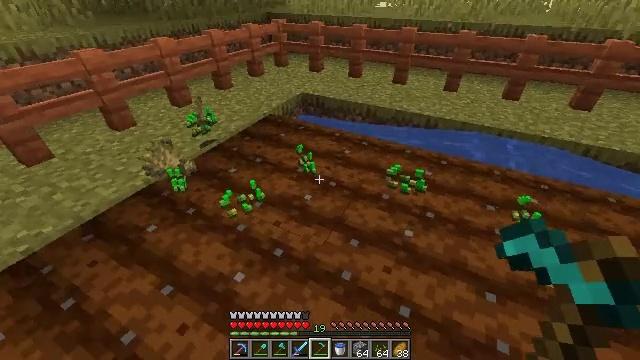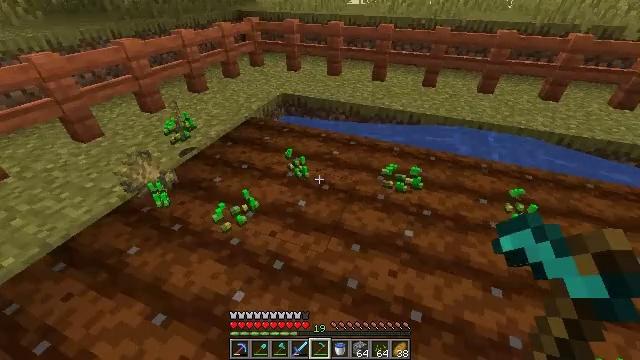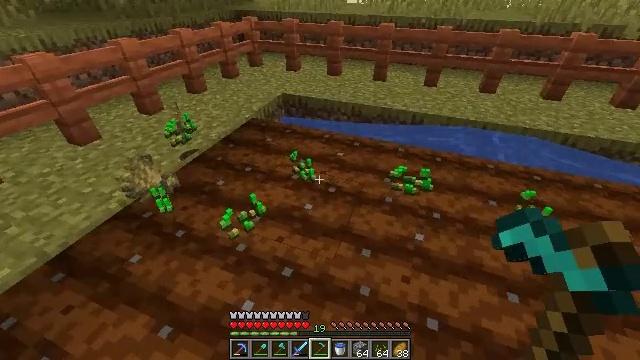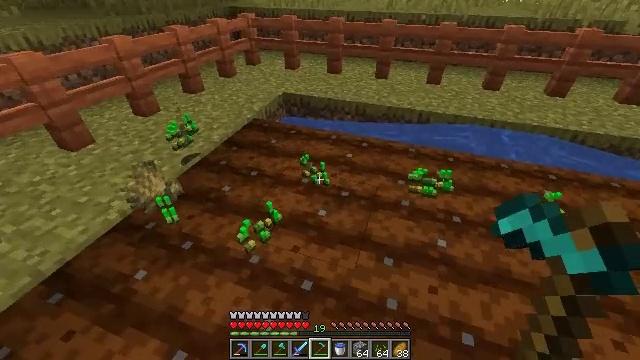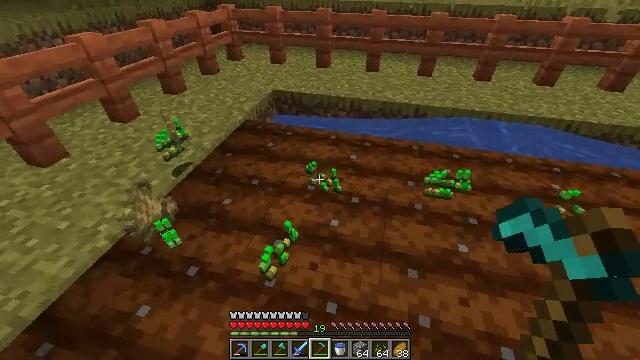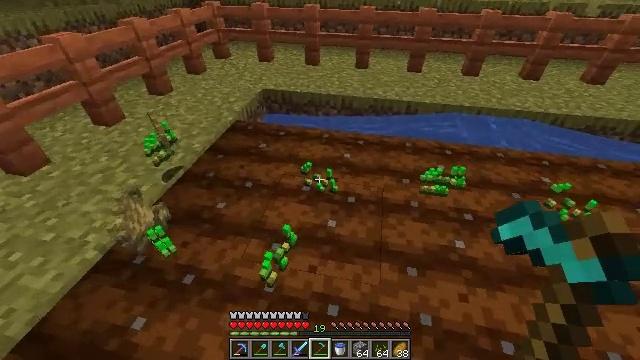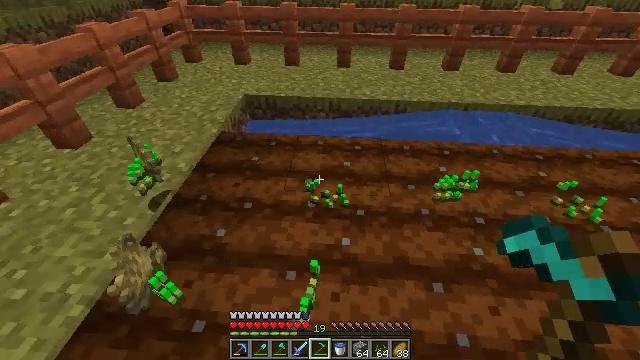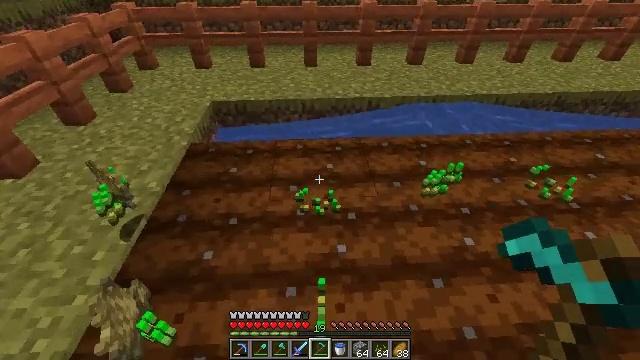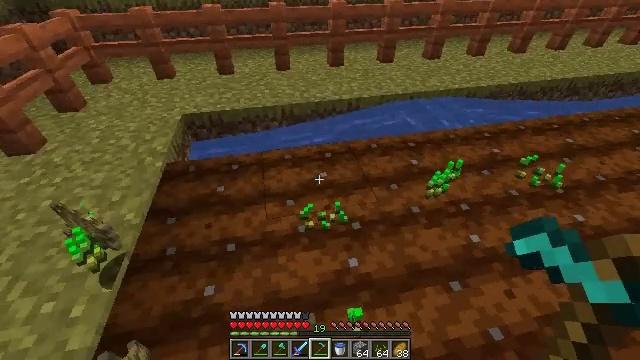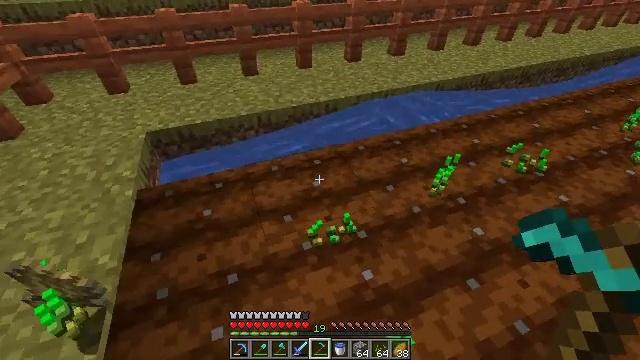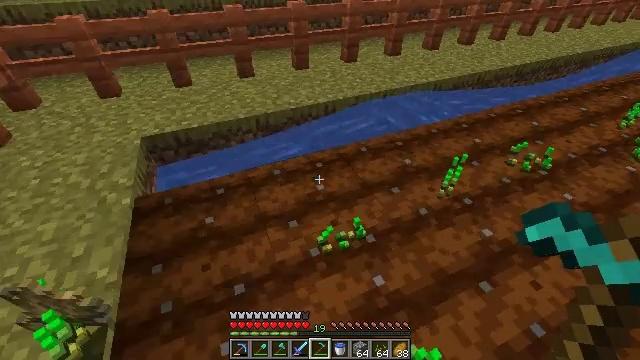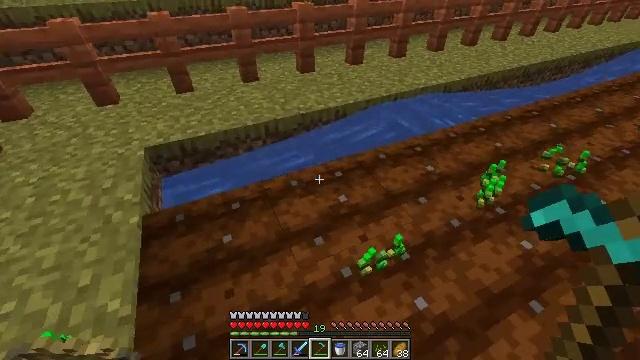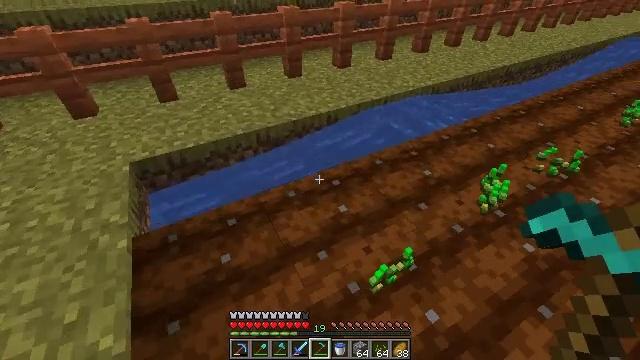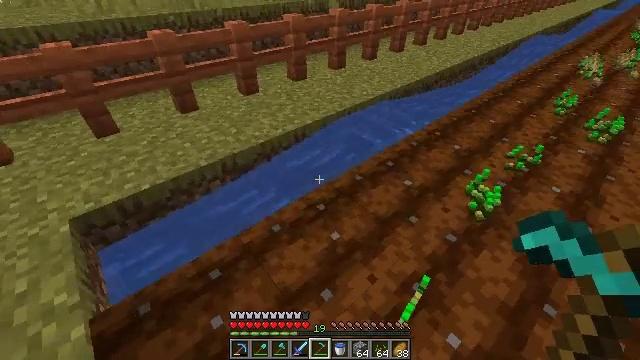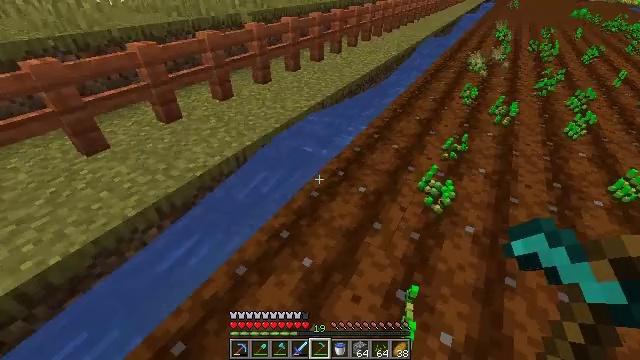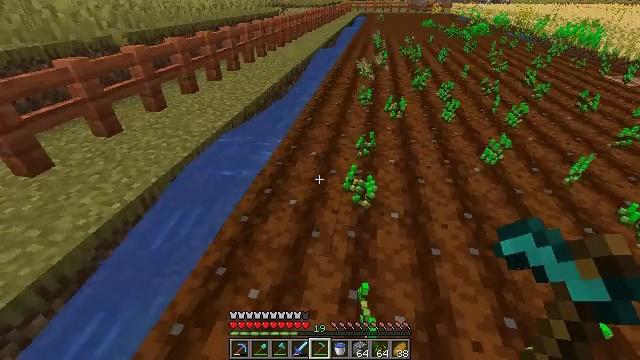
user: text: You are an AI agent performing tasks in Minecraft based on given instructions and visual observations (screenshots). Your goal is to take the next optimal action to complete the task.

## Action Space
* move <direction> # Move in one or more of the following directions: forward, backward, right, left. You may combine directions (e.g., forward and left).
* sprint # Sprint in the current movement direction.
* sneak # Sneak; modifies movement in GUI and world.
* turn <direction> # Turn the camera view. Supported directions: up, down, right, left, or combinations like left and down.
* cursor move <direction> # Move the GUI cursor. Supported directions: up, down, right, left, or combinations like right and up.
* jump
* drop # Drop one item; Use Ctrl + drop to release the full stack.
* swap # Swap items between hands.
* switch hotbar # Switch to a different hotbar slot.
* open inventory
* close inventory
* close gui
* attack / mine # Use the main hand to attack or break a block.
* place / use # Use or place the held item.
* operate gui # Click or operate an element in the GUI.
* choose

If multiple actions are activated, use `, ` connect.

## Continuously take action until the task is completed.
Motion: motion action
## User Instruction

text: Get wheat from the farmland.
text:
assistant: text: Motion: move forward and move left, turn right
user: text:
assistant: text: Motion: move forward and move left
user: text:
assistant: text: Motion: move forward and move left, turn right
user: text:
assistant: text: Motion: move forward and move left, turn right and down
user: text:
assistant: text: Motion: move forward and move left, turn right
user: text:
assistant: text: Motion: move forward and move left, turn right
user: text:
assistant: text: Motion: move forward and move left, turn right
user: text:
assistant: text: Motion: move forward and move left, turn right
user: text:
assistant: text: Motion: move forward and move left, turn right
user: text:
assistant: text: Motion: move forward and move left, turn right
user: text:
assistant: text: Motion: move forward and move left, turn right
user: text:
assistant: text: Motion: move forward and move left, turn right
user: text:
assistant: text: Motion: move forward and move left, turn right and up
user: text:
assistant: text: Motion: move forward and move left, turn right and up
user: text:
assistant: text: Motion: move forward, turn right and up
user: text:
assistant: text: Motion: move forward, turn right and up
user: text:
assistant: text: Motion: move forward, turn right and up
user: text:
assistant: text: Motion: move forward
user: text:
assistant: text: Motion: move forward
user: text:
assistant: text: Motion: move forward
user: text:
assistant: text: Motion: move forward, turn left and up
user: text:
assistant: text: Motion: move forward, sprint, turn left and up
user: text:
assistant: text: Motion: move forward, sprint, turn left
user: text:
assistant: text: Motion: move forward, sprint, turn left
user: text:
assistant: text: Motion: move forward, sprint, turn left
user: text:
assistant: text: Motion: move forward, sprint, turn left
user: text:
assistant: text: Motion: move forward, sprint, turn left
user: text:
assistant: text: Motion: move forward, sprint, turn left
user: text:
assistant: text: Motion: move forward, sprint
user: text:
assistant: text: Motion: move forward, sprint